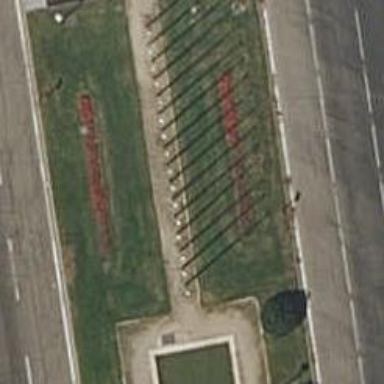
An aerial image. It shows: Flagpole which is man-made.